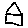
Label: house